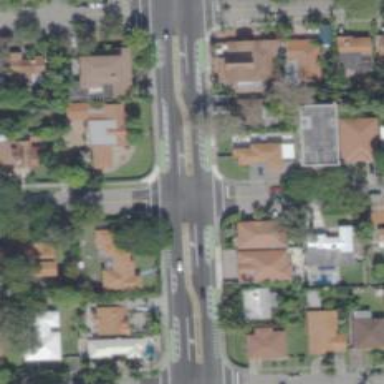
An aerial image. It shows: Secondary road with asphalt surface.